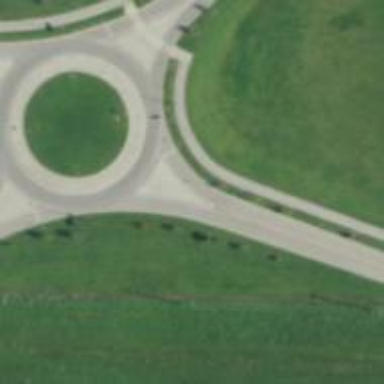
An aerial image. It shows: Tertiary road leading to roundabout.